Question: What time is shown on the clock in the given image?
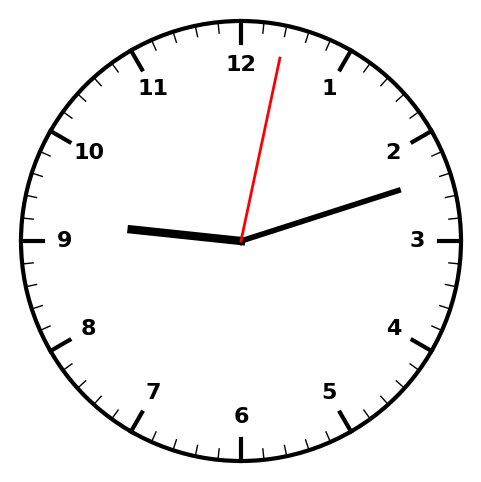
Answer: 09:12:02